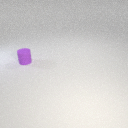
small purple rubber cylinder